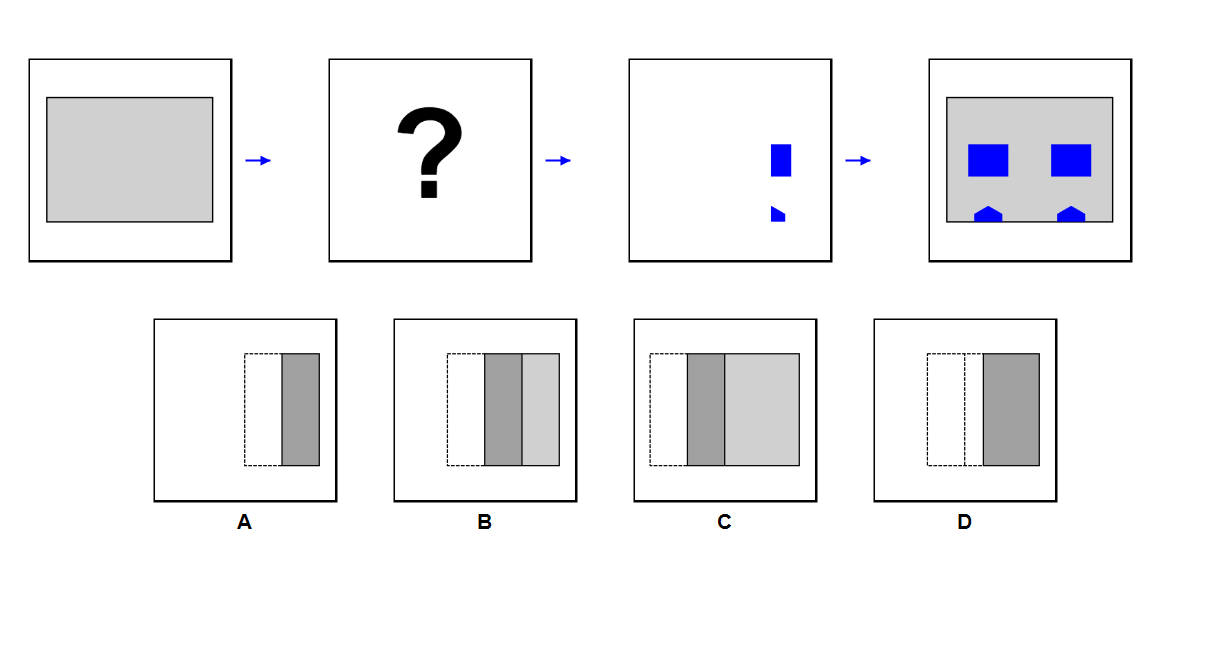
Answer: D